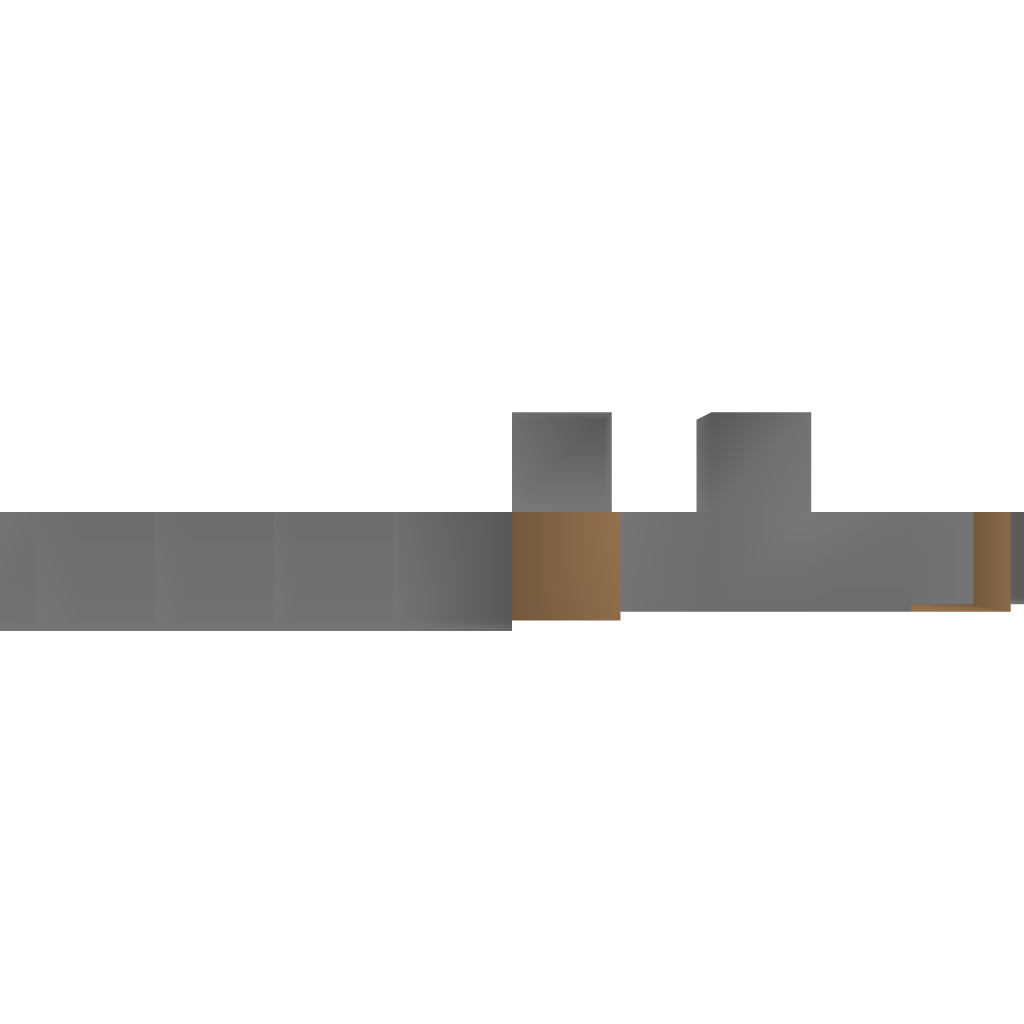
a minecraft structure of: Dusk to Dawn Switch with Override bad low quality